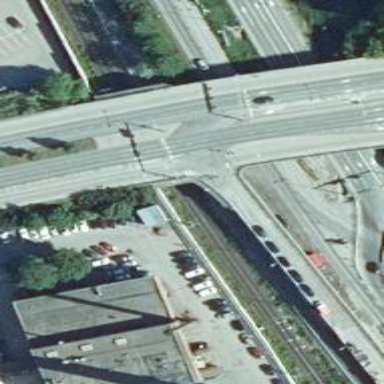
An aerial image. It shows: Primary highway bridge with separate asphalt sidewalks and cycleways.